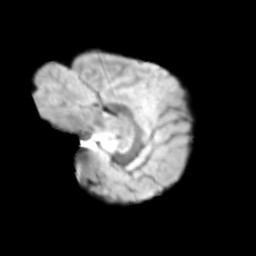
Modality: T2w
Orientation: sagittal
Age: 10
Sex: male
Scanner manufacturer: siemens
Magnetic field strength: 3 T
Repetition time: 3.8 s
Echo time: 0.07 s